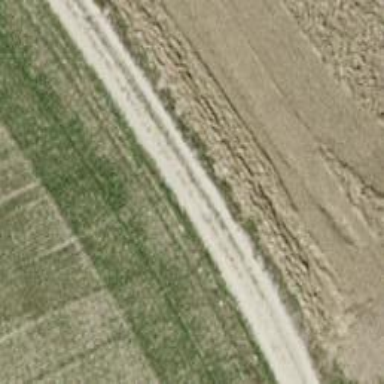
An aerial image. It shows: Gravel track with grade 4 classification.